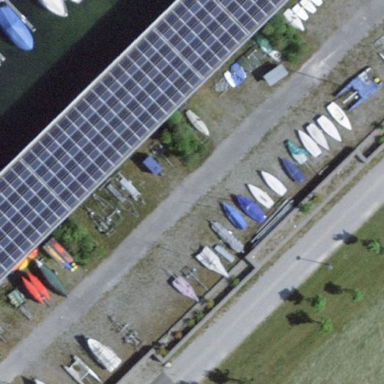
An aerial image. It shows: Boatyard located near waterway.